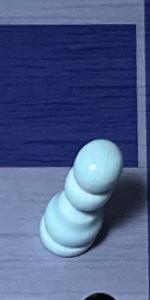
Label: Pawn_White